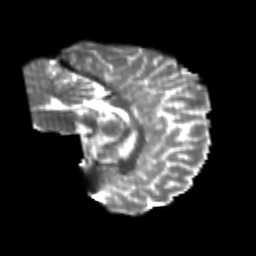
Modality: T2w
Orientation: sagittal
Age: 26
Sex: female
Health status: healthy
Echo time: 0.074 s